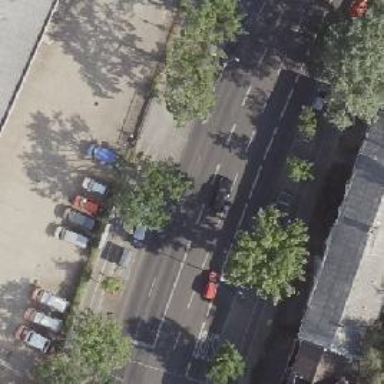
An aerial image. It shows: Primary highway with asphalt surface. There are sidewalks on both sides and separate cycle track.